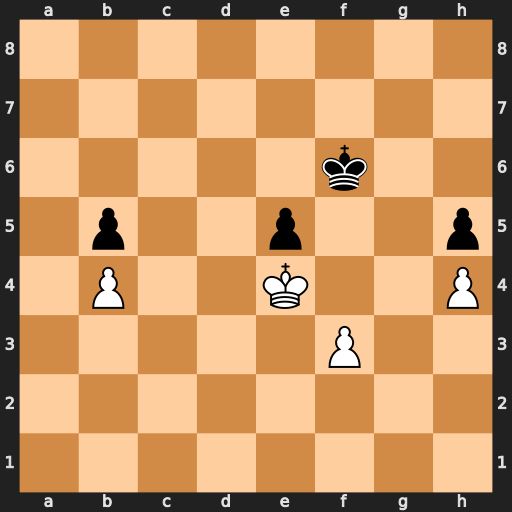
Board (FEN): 8/8/5k2/1p2p2p/1P2K2P/5P2/8/8
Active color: w
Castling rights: -
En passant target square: -
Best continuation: f4 exf4 Kxf4